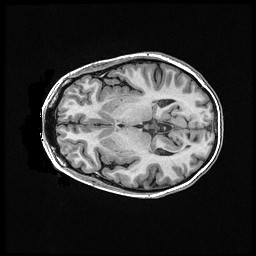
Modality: T1w
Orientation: axial
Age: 30
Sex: male